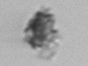
Label: detritus